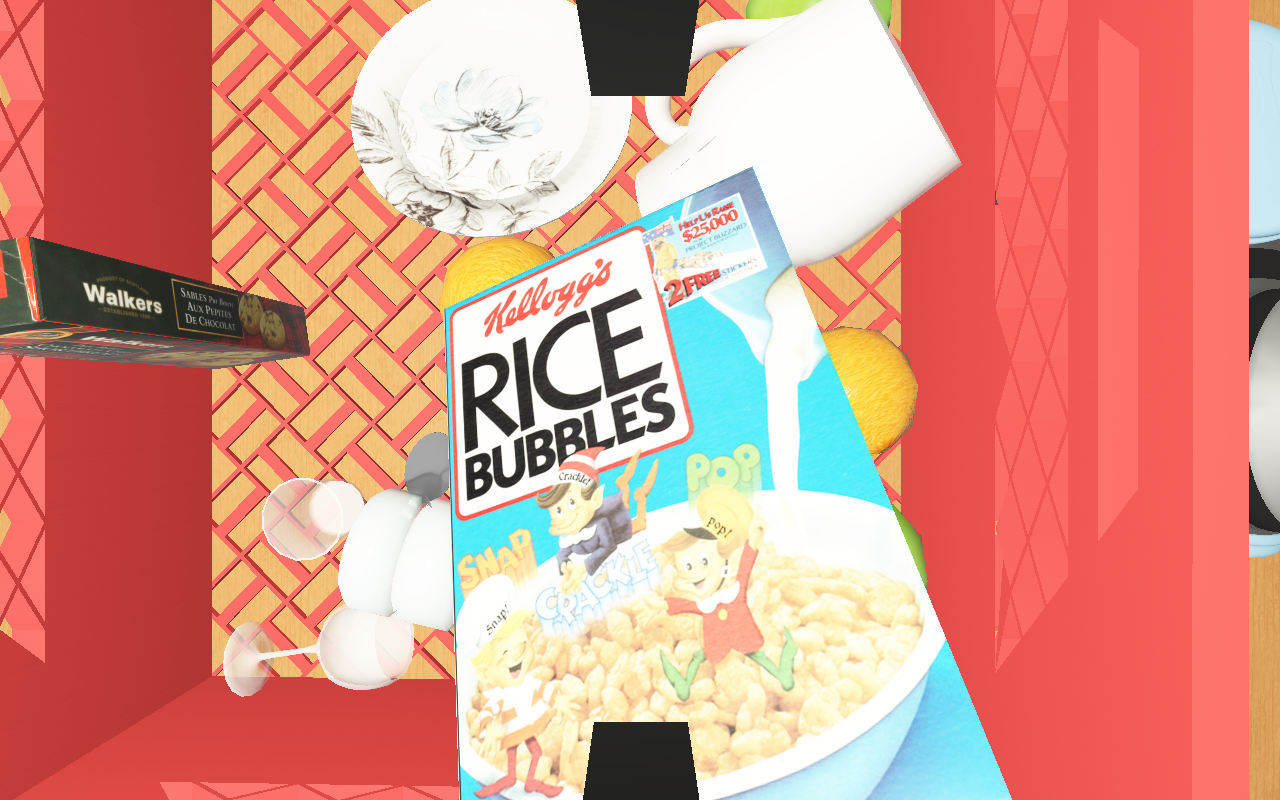
Objects in the scene:
carafe
water bottle
apple
apple
orange
plate
cereal box
cereal box